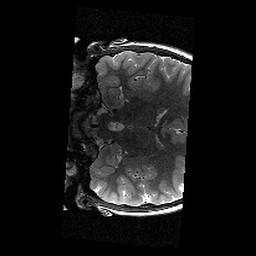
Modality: T2w
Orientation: coronal
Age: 10
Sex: female
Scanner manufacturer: siemens
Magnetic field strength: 3 T
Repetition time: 9.23 s
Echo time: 0.067 s